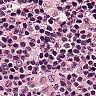
Metastatic tissue present: no